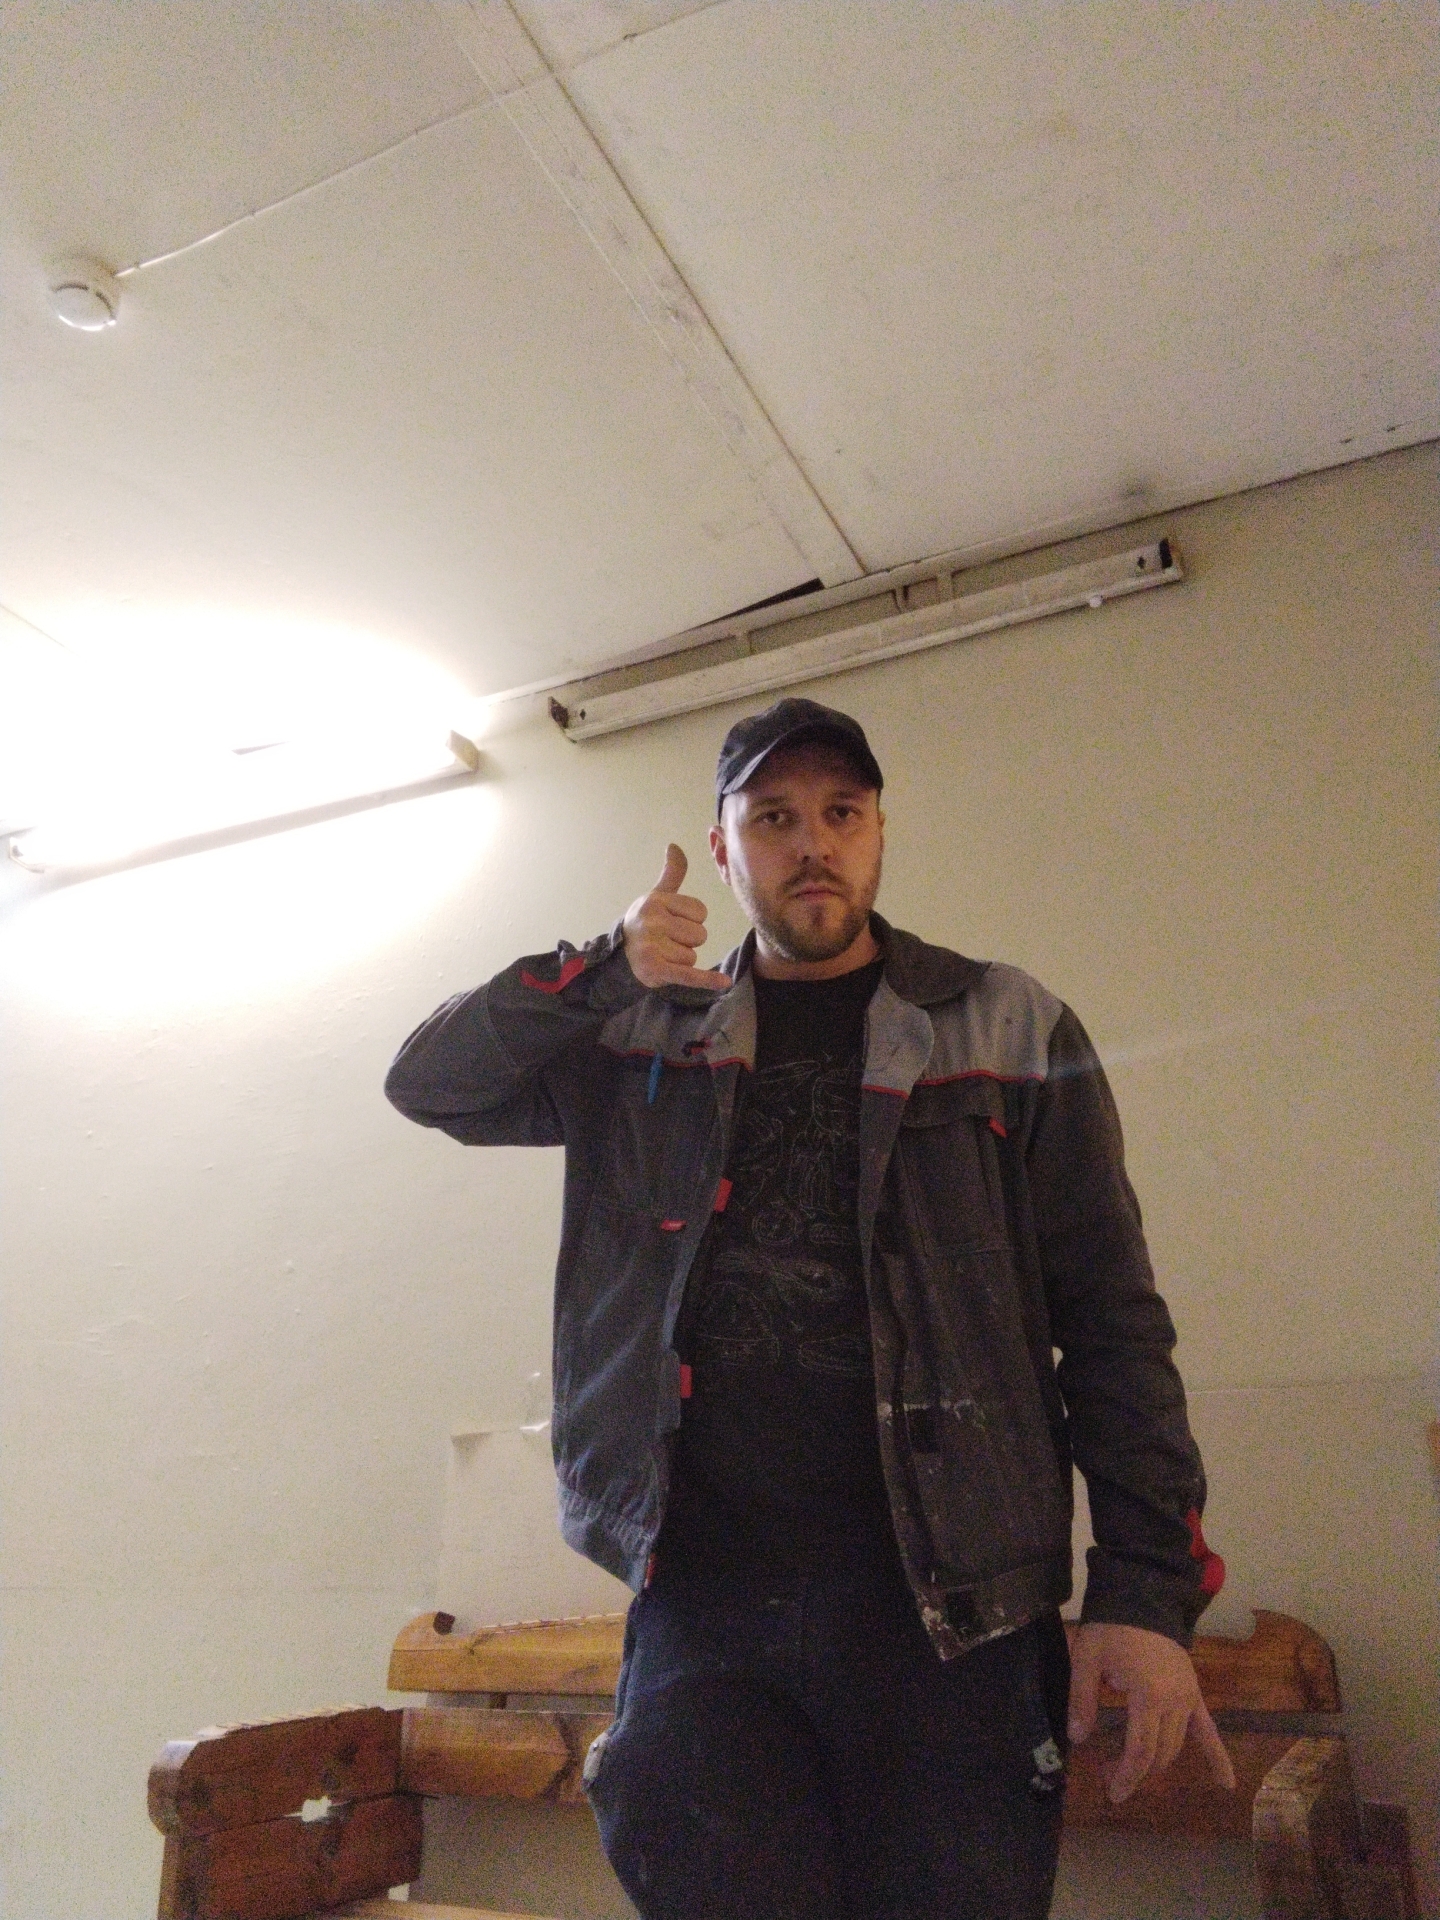
Label: noise